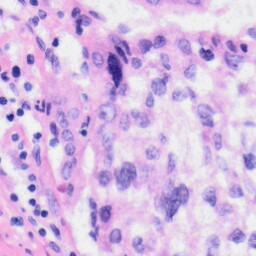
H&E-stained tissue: Liver